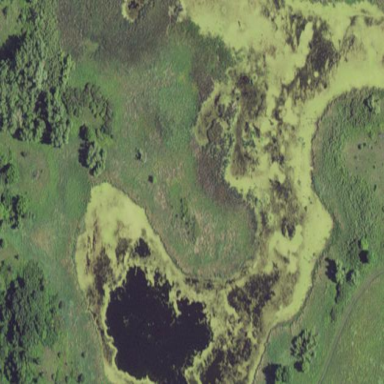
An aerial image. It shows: Marsh wetland.